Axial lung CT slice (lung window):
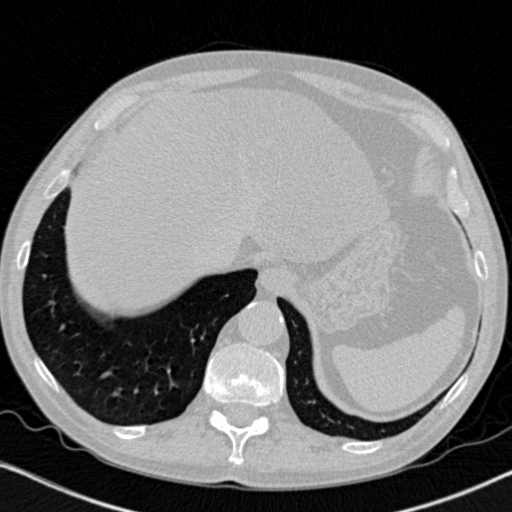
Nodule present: no